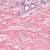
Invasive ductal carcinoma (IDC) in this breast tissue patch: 0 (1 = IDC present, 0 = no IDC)